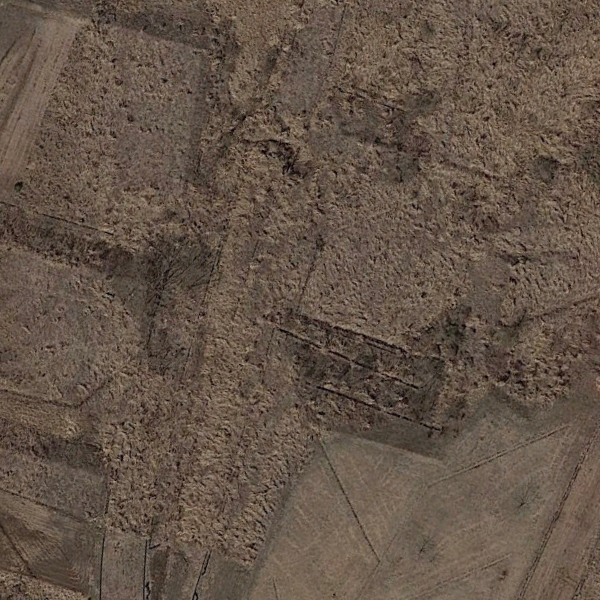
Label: BareLand